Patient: sex M, age 38
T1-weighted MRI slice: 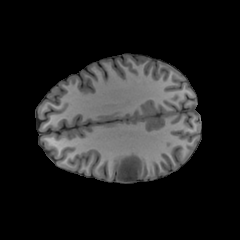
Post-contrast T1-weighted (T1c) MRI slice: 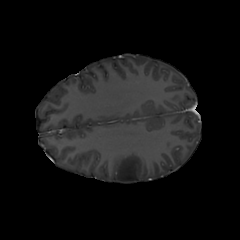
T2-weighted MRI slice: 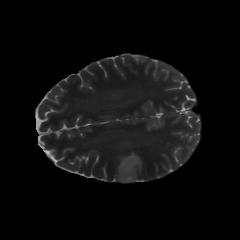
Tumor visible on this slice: yes
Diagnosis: Astrocytoma, IDH-mutant
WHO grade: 2